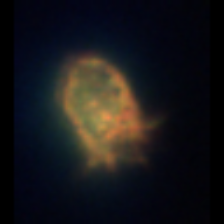
Taxon: Ciliates
Group: Other